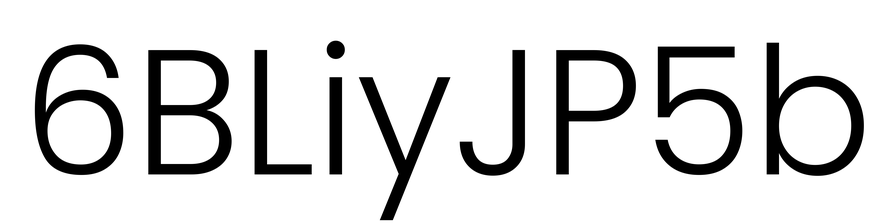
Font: Poppins-Light